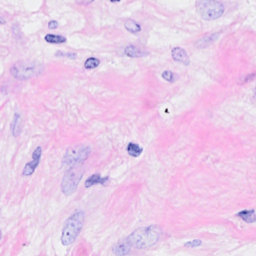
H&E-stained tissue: Breast